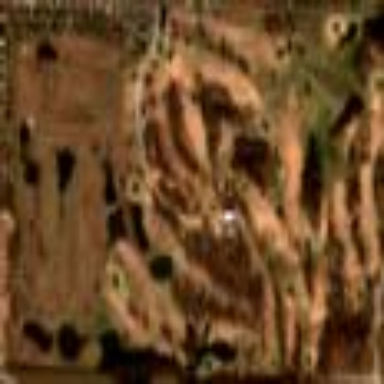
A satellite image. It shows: Golf course.